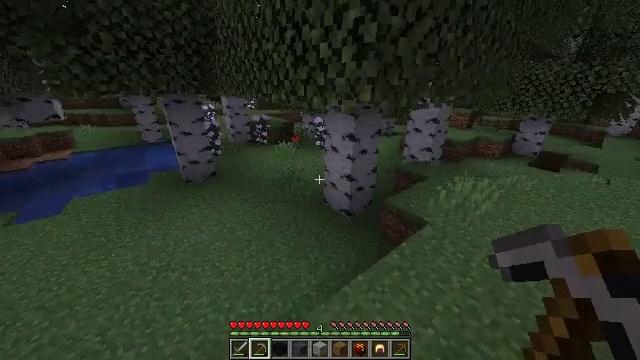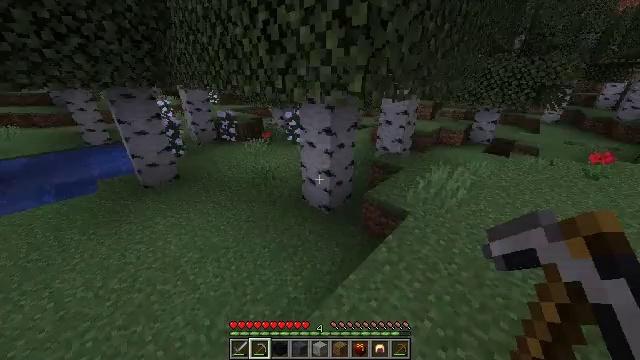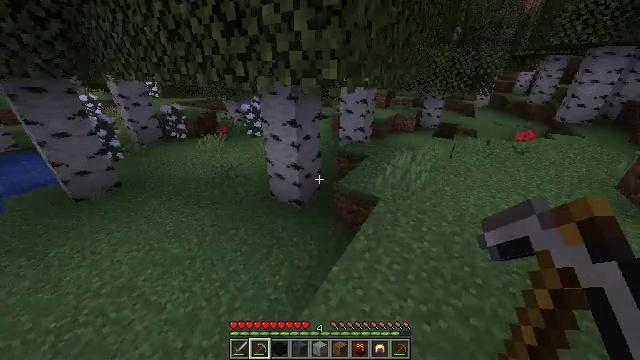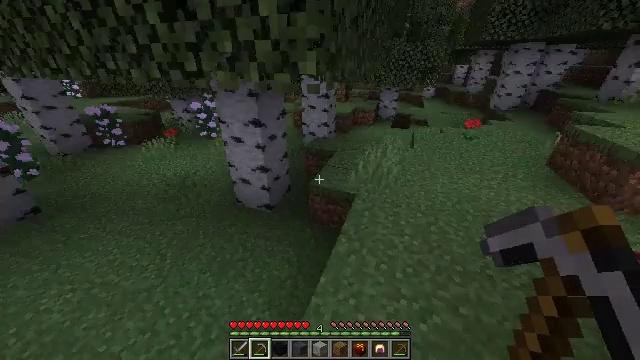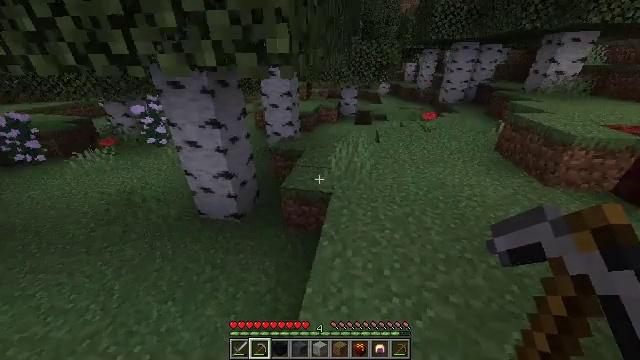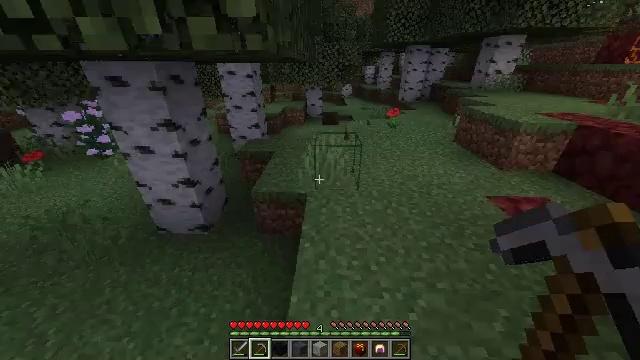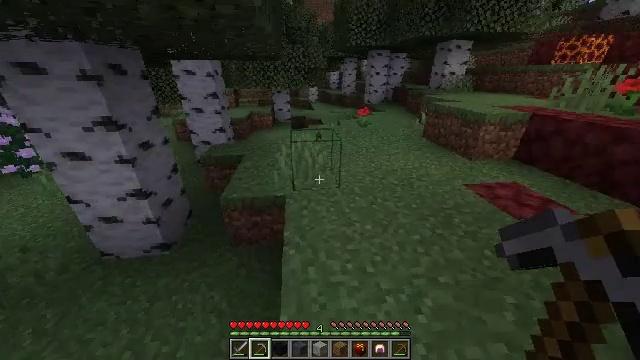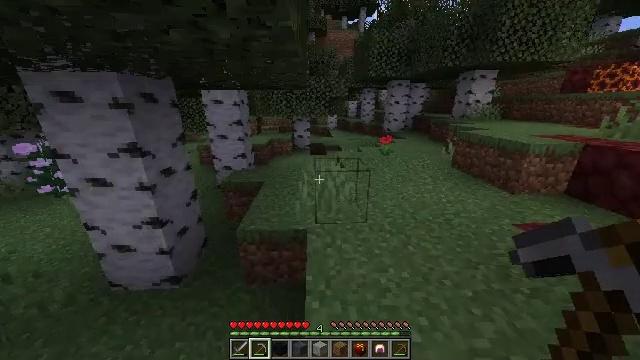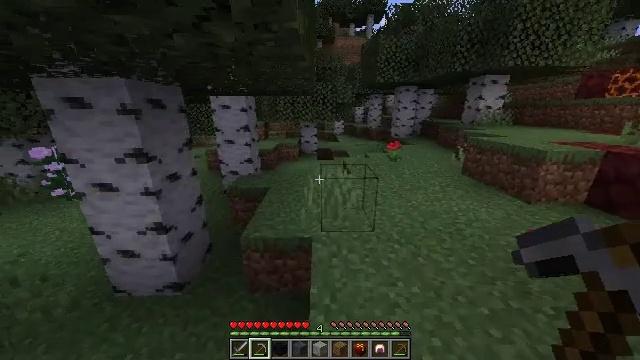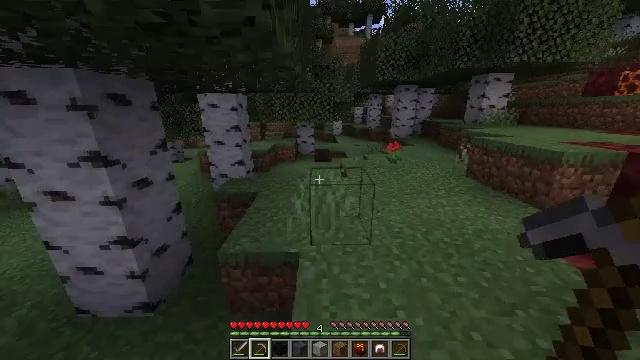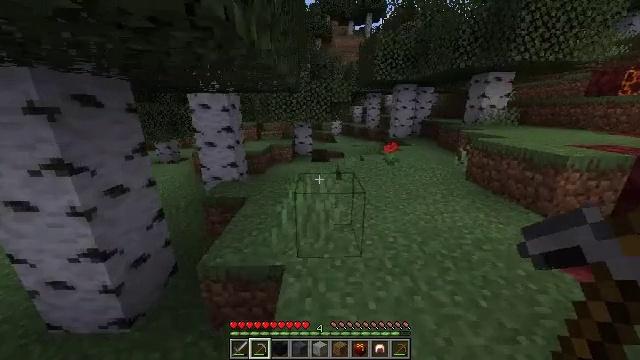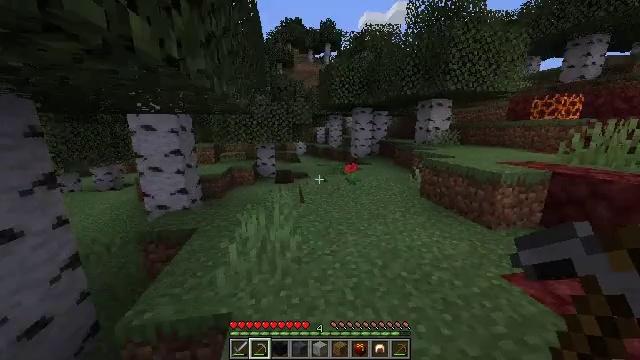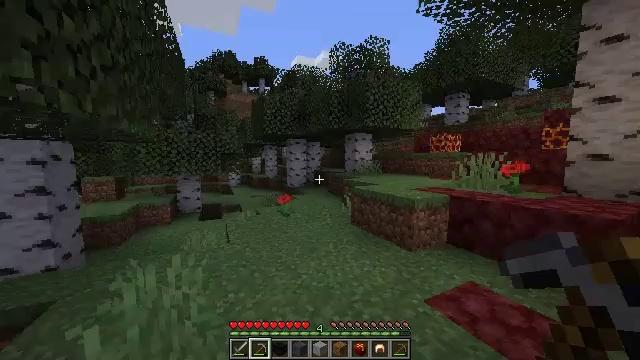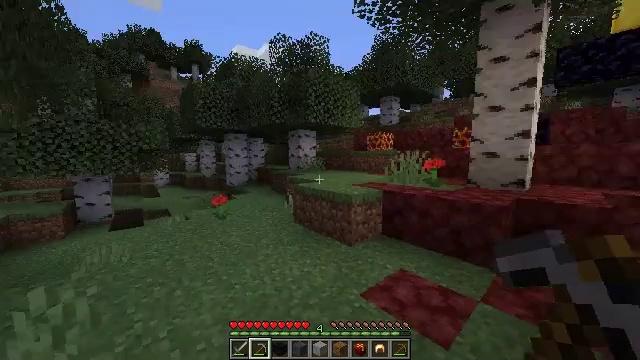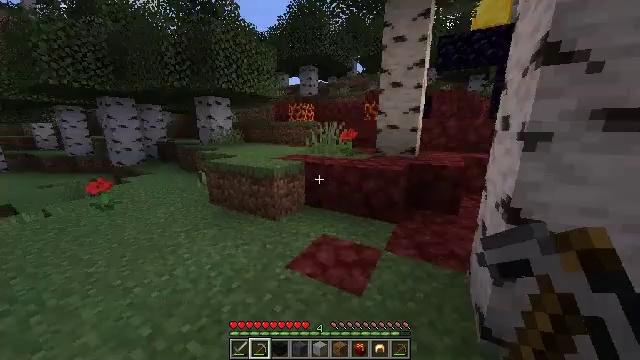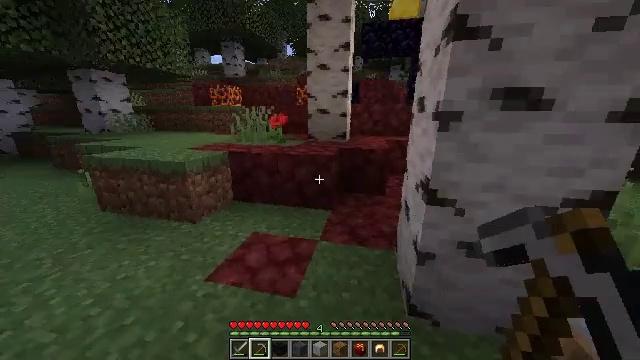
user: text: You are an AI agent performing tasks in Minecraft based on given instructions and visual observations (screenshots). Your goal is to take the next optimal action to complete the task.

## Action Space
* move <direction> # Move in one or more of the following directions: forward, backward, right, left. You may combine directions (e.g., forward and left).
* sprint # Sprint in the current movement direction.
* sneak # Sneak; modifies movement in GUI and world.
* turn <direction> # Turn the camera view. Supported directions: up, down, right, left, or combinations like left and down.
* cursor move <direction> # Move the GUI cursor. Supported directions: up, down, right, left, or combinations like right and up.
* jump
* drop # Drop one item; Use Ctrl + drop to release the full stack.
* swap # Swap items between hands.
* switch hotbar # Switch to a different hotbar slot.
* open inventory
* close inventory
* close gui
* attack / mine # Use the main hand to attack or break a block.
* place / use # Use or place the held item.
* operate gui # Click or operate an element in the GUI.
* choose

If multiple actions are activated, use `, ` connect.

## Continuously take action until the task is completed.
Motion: motion action
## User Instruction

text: Harvest birch leaves for decorations.
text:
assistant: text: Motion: move forward and move left, sprint, turn right and down
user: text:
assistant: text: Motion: move forward, sprint, turn right and down
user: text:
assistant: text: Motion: move forward, sprint, turn right and down
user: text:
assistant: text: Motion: move forward, sprint, turn right
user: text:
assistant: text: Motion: move forward, sprint, turn right
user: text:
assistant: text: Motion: move forward, sprint, turn right and up
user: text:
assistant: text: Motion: move forward, turn left and up
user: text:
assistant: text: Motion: move forward and move right, sprint, turn left and up
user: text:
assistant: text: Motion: move forward and move right, sprint
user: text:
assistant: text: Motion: move forward and move right, sprint
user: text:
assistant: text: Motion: move forward and move right, sprint, turn right and up
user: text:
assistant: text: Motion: move forward and move right, sprint, turn right and up
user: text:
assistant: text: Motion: move forward and move right, sprint, turn right
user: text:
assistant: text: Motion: move forward and move right, sprint, turn right and down
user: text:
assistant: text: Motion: move forward and move right, sprint, turn right and down
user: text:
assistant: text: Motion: move forward, sprint, turn right
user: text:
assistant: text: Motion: move forward, sprint, turn right
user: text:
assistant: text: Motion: move forward, turn right
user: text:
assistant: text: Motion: turn right
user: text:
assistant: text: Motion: turn right
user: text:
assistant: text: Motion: turn right and down
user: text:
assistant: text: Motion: turn right and down
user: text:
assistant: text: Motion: turn right and down
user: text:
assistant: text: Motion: turn right and down
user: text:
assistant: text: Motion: turn right
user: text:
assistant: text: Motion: move right
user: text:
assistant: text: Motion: move right
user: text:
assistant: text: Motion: move forward and move right
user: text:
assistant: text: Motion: move forward and move right
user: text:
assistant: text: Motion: move forward and move right